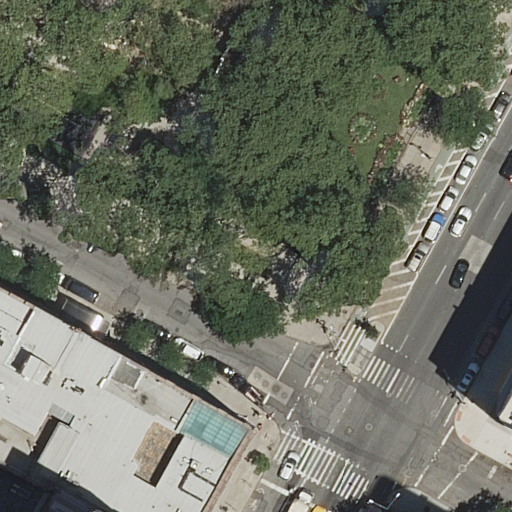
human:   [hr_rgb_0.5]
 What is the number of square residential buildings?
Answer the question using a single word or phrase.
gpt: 0

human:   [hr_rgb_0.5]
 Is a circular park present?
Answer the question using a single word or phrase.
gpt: no

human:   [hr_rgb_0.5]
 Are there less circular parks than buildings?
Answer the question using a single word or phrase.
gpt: yes

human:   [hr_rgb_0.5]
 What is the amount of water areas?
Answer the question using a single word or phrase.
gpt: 0

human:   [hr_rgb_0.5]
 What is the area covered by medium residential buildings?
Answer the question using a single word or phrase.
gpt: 180m2

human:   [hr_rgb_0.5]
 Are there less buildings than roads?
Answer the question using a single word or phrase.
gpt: yes

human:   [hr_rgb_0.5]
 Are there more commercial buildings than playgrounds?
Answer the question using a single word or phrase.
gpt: no

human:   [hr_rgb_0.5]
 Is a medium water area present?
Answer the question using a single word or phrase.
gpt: no

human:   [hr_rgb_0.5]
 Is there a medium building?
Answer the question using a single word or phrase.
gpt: yes

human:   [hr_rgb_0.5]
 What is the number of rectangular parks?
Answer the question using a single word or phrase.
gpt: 1

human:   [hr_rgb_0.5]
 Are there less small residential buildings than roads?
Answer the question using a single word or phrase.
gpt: yes

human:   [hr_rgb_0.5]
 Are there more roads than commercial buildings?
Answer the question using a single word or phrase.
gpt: yes

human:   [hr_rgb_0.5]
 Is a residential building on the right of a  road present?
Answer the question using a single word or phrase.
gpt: yes

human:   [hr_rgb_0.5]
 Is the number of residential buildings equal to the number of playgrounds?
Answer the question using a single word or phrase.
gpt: no

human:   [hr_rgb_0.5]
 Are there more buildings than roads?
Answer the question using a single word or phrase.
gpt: no

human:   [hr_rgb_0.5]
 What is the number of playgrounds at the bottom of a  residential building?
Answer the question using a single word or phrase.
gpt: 0

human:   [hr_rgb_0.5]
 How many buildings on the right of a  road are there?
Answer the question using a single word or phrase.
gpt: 2

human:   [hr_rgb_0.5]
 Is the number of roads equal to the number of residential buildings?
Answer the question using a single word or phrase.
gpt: no

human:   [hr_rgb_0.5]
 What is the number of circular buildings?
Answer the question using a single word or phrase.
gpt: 0

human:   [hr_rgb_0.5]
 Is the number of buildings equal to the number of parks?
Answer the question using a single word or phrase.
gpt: no

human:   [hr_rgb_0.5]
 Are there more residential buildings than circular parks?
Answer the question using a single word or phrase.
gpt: yes

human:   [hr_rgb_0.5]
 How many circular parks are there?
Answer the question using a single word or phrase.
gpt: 0

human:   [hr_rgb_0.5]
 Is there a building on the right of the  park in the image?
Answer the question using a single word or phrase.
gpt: yes

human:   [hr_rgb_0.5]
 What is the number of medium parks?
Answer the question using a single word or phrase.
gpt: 1

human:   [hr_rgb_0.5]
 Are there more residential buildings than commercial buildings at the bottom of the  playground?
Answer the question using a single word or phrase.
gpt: yes

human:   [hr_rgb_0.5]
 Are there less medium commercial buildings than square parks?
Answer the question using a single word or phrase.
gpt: no

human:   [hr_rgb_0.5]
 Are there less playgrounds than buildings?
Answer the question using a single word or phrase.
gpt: yes

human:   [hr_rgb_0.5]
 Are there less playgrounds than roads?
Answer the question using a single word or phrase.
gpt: yes

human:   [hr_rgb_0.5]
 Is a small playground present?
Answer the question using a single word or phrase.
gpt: no

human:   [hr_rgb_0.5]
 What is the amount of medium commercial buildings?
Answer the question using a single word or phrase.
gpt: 0

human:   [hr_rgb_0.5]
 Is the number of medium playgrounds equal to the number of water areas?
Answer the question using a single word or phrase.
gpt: no

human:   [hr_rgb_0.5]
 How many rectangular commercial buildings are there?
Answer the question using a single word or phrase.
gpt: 0

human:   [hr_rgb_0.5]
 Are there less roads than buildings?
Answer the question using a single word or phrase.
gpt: no

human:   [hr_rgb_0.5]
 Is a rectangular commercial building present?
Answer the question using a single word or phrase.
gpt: no

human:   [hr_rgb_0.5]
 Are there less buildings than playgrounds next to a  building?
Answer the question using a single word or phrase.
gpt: no

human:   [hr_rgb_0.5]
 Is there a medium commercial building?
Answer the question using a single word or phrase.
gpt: no